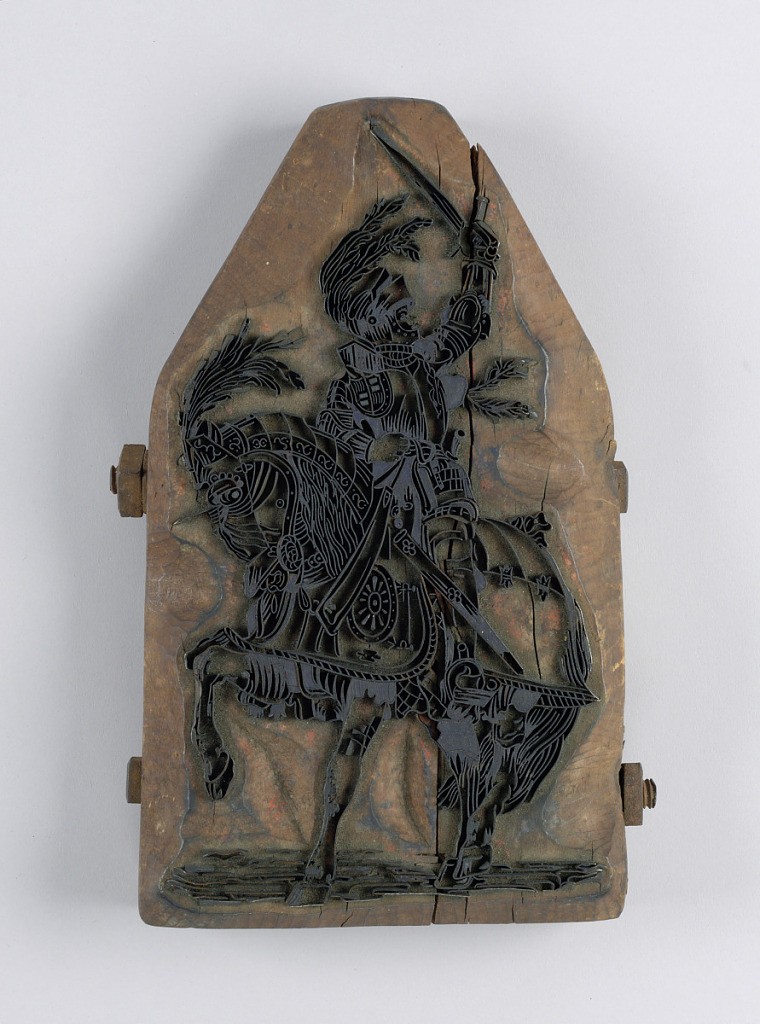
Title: Printing block
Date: ca. 1810
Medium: wood, copper
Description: Printing block with copper insets. Design shows Don Quixote on a prancing horse. Used as a bale block for marking sacks and ends of bolts of cotton fabric.